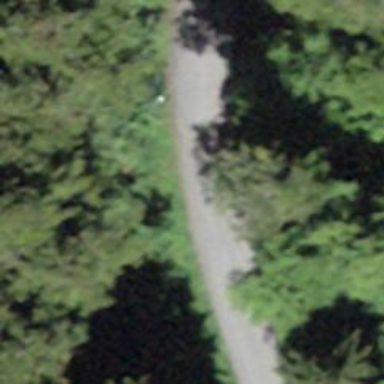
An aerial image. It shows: Unclassified road.